Field crop: tomato
Growth stage: 1
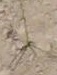
Species: cyperus